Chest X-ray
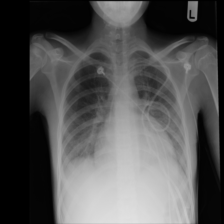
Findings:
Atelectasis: negative
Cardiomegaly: positive
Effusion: positive
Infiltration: positive
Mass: negative
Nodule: negative
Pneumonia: negative
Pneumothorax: negative
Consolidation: negative
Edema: positive
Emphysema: negative
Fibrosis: negative
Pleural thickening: negative
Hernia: negative